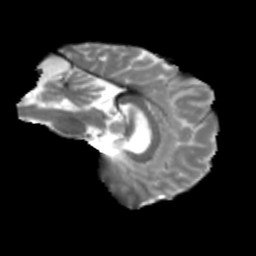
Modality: T2w
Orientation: sagittal
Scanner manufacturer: siemens
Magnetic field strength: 3 T
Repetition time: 4 s
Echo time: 0.0594 s